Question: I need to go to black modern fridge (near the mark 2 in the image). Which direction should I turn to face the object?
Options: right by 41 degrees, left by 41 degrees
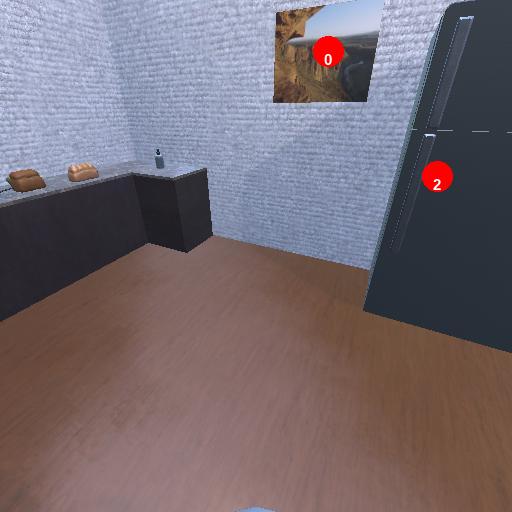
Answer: right by 41 degrees